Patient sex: M
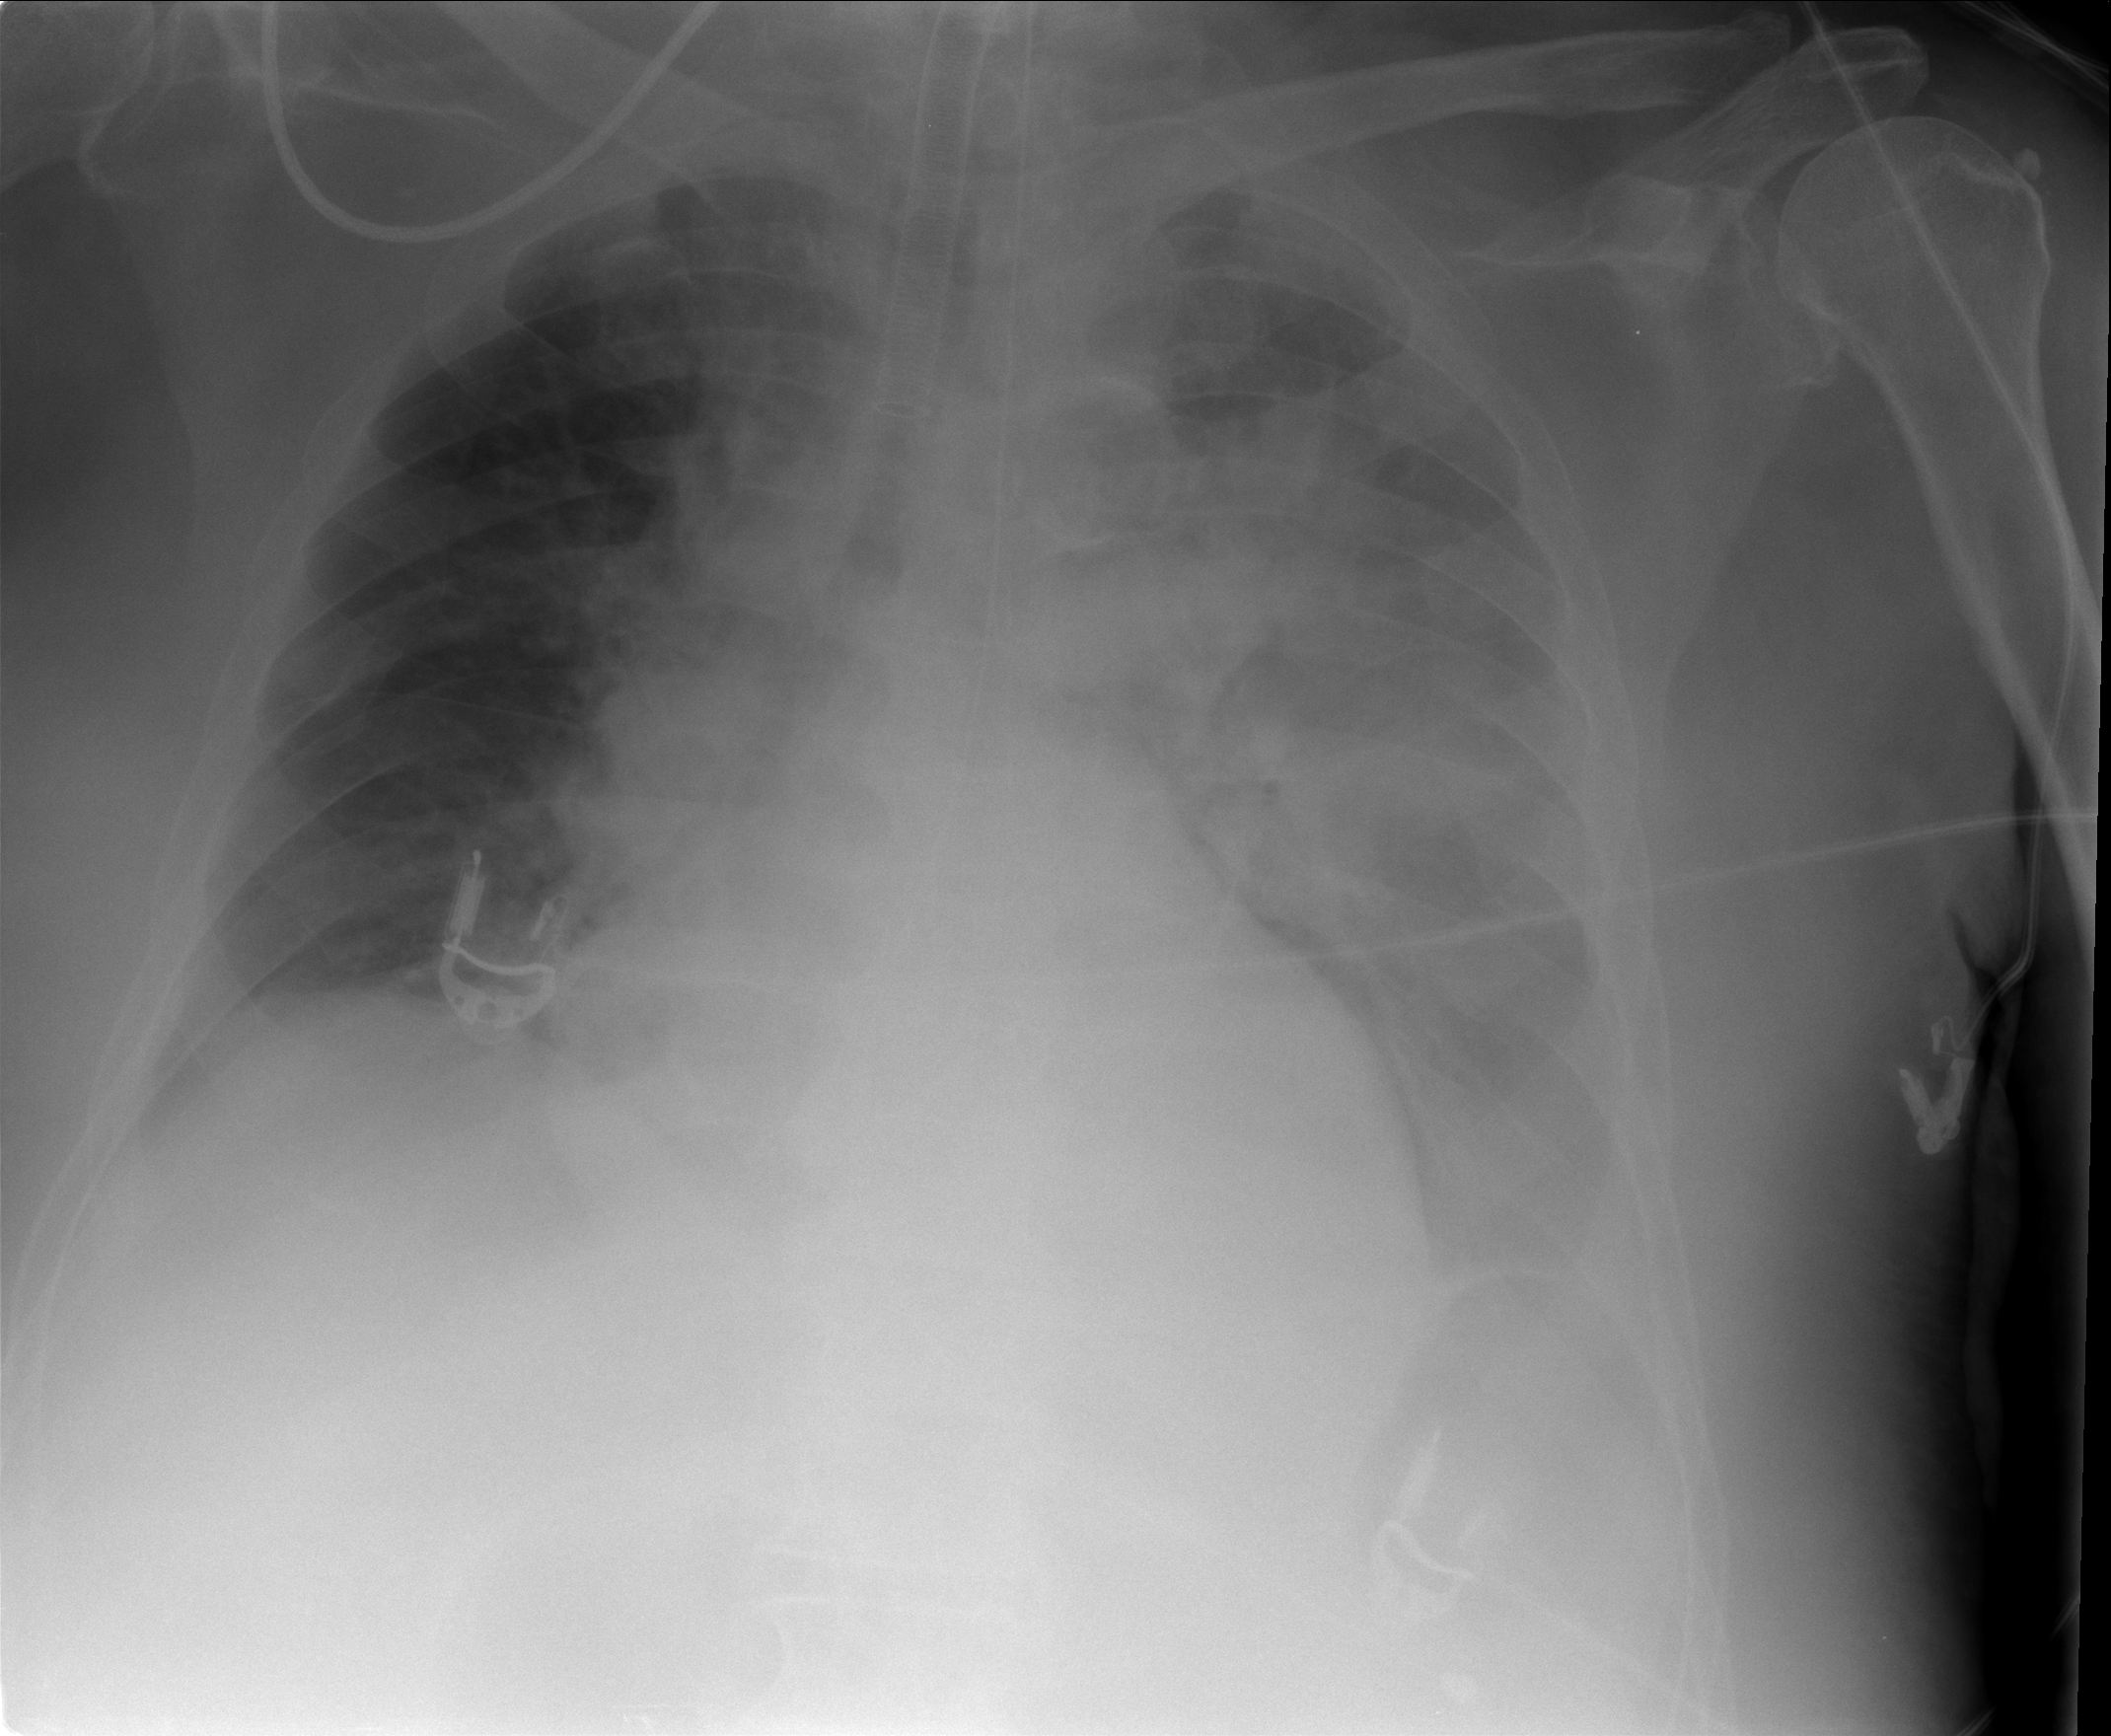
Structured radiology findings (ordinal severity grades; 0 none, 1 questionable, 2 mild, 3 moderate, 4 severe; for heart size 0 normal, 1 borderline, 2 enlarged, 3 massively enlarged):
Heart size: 0
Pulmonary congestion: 2
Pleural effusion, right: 2
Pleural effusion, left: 3
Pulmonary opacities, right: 2
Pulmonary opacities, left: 2
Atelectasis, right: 2
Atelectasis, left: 3